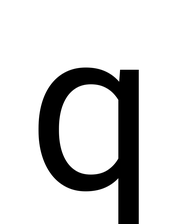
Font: Roboto_Regular